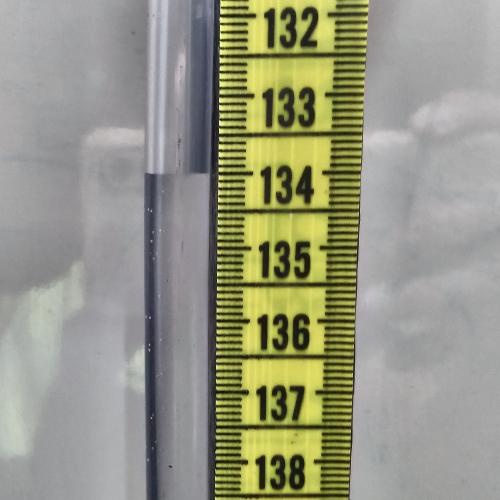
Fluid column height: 134.0 cm